Field crop: tomato
Growth stage: 1
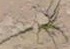
Species: cyperus